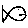
Label: fish